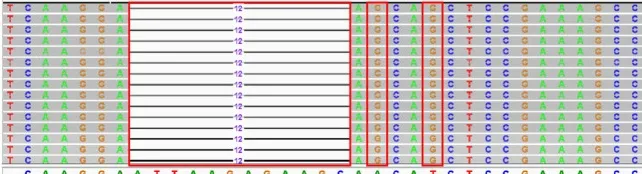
The results of NGS testing displayed by IGV. (B) L747_S752delinsAA mutation in EGFR Exon 19. Red boxes: missing or mutated bases of EGFR Exon19.
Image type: pathology (immunostaining)